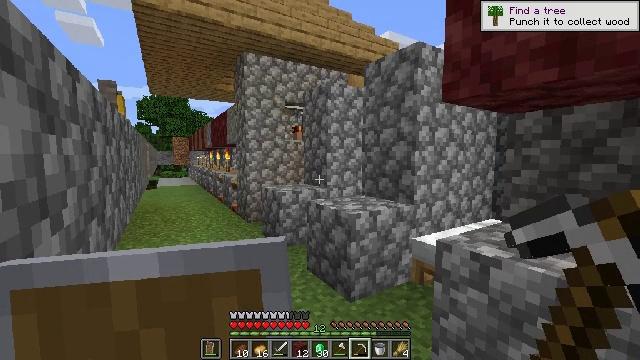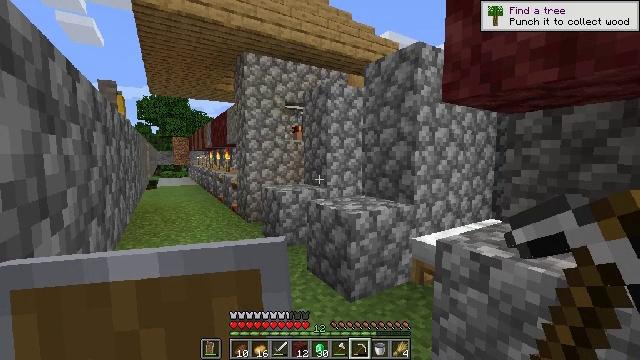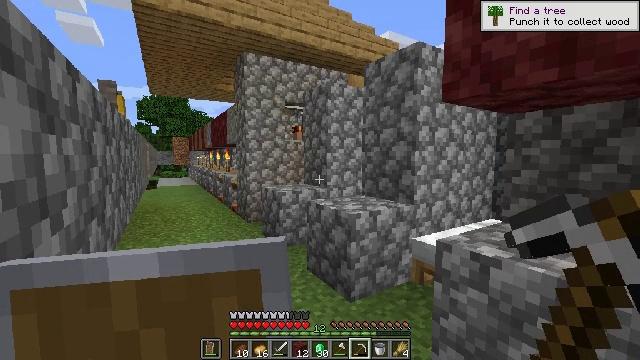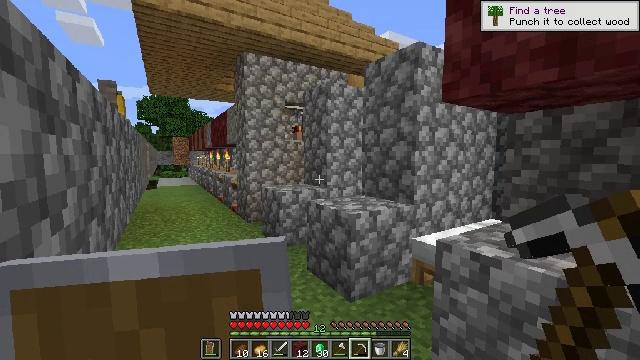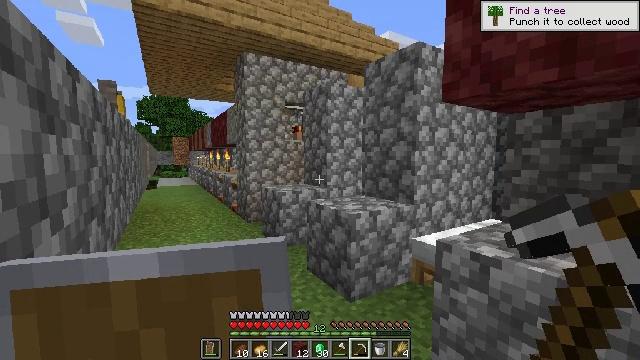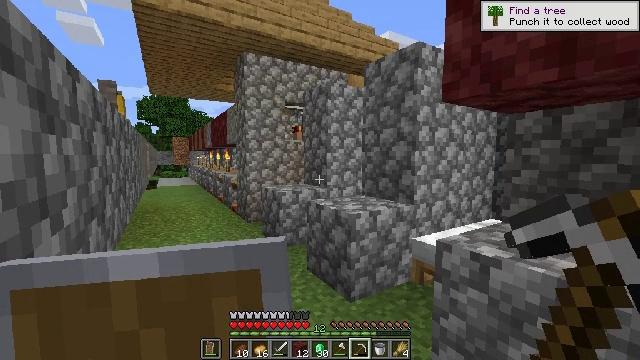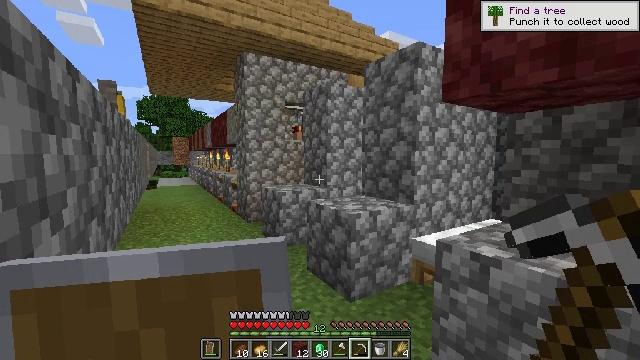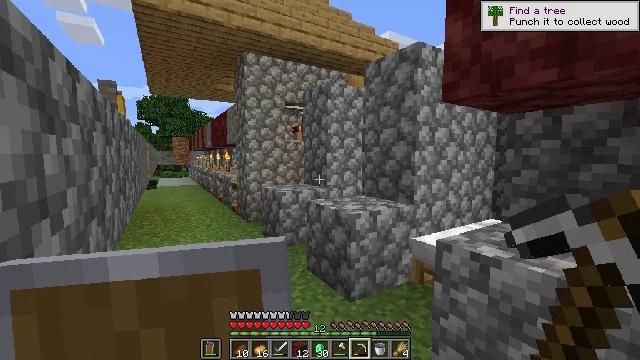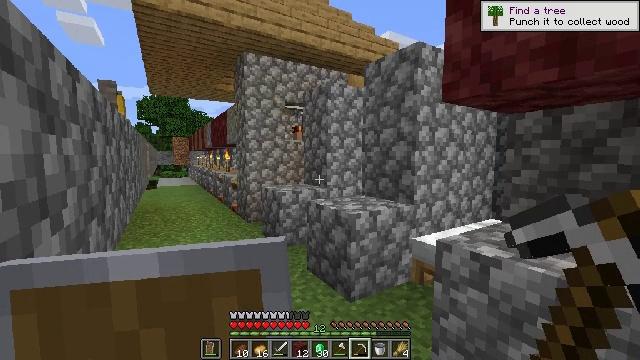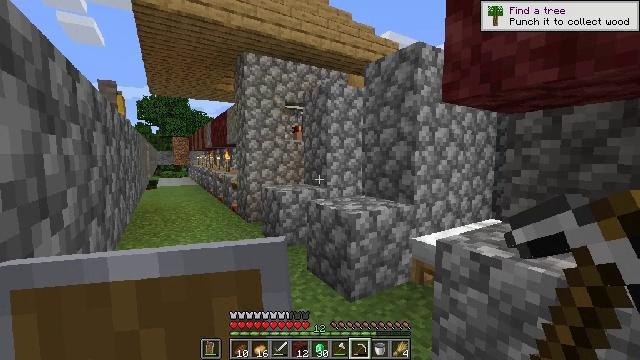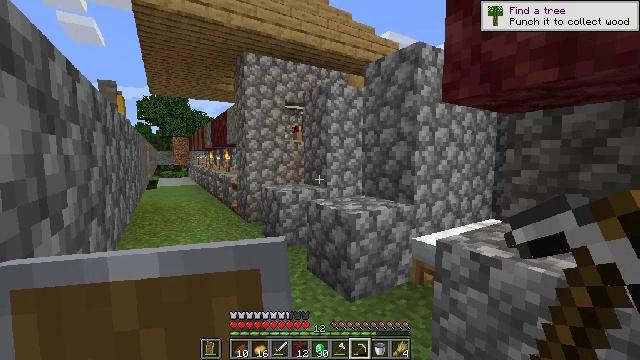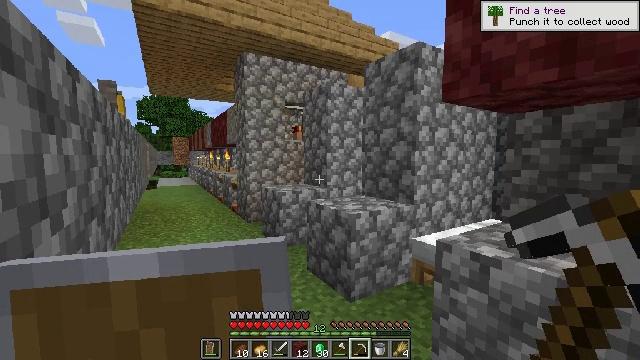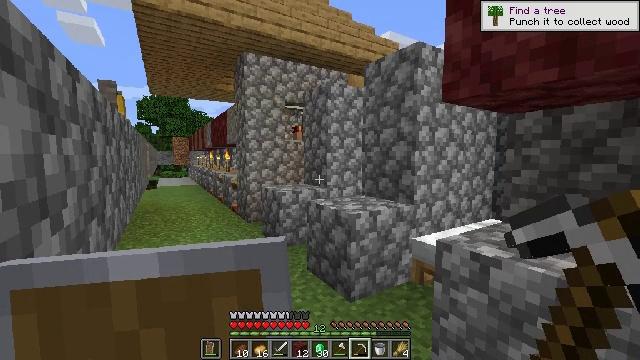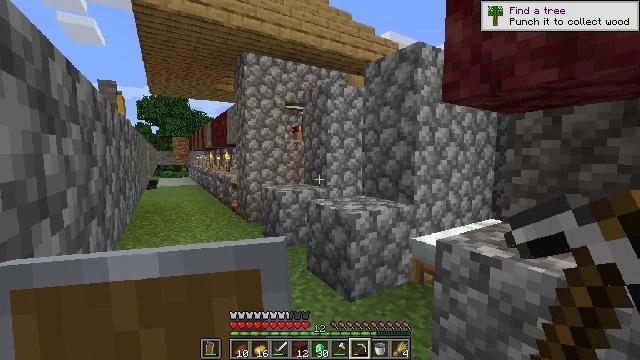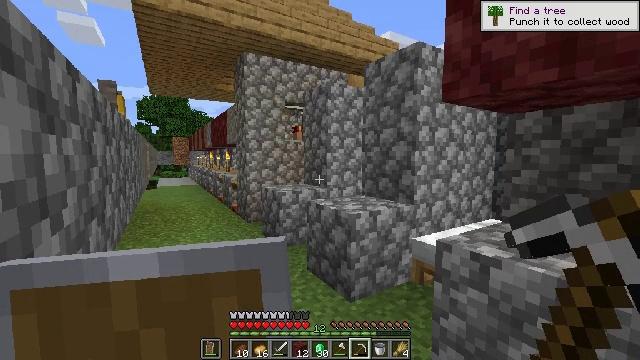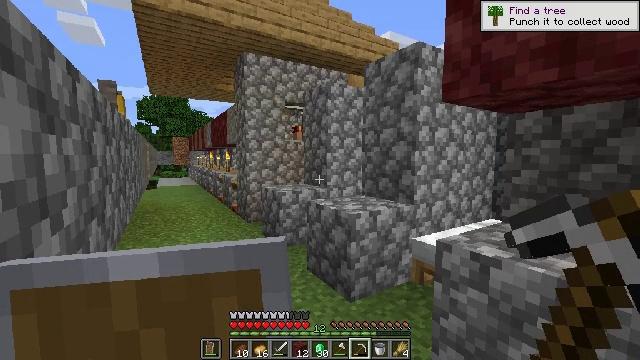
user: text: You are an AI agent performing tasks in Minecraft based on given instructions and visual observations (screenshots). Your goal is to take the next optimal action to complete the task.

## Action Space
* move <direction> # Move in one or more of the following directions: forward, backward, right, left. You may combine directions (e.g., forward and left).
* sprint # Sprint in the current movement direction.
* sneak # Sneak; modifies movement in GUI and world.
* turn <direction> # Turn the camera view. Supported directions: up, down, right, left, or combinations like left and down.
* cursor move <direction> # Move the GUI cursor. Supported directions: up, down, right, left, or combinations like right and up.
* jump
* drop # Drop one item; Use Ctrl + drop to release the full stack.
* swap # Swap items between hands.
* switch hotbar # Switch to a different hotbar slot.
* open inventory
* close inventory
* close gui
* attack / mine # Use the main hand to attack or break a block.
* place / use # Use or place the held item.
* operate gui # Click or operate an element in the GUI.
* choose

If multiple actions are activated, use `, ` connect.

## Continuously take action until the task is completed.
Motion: motion action
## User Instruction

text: Gather the bell for your inventory.
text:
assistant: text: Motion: no_op
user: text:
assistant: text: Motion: no_op
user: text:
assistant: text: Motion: no_op
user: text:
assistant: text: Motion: no_op
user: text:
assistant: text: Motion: no_op
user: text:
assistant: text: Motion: no_op
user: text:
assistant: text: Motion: no_op
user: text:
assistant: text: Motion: no_op
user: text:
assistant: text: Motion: no_op
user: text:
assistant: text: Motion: no_op
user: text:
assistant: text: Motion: no_op
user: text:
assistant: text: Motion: no_op
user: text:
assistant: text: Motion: no_op
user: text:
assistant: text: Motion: no_op
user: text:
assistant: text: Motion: no_op
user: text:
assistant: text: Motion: no_op
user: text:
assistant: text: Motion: no_op
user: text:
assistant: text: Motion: no_op
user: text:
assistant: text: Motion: no_op
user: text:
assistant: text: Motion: no_op
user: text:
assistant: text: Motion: no_op
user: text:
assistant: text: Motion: no_op
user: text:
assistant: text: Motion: no_op
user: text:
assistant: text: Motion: no_op
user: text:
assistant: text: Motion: no_op
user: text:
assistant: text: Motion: no_op
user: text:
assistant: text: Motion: no_op
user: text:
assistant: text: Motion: no_op
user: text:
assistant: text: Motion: no_op
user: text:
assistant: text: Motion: no_op